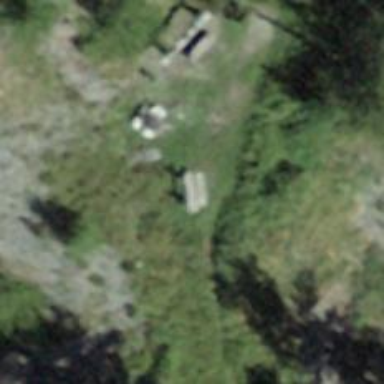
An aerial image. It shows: Bench for seating.